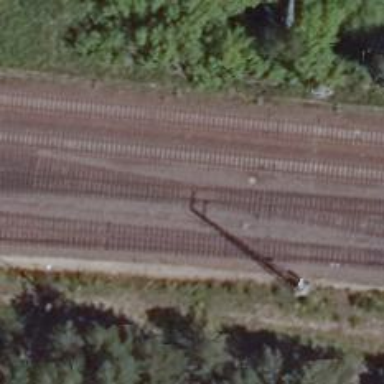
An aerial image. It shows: Disused railway.